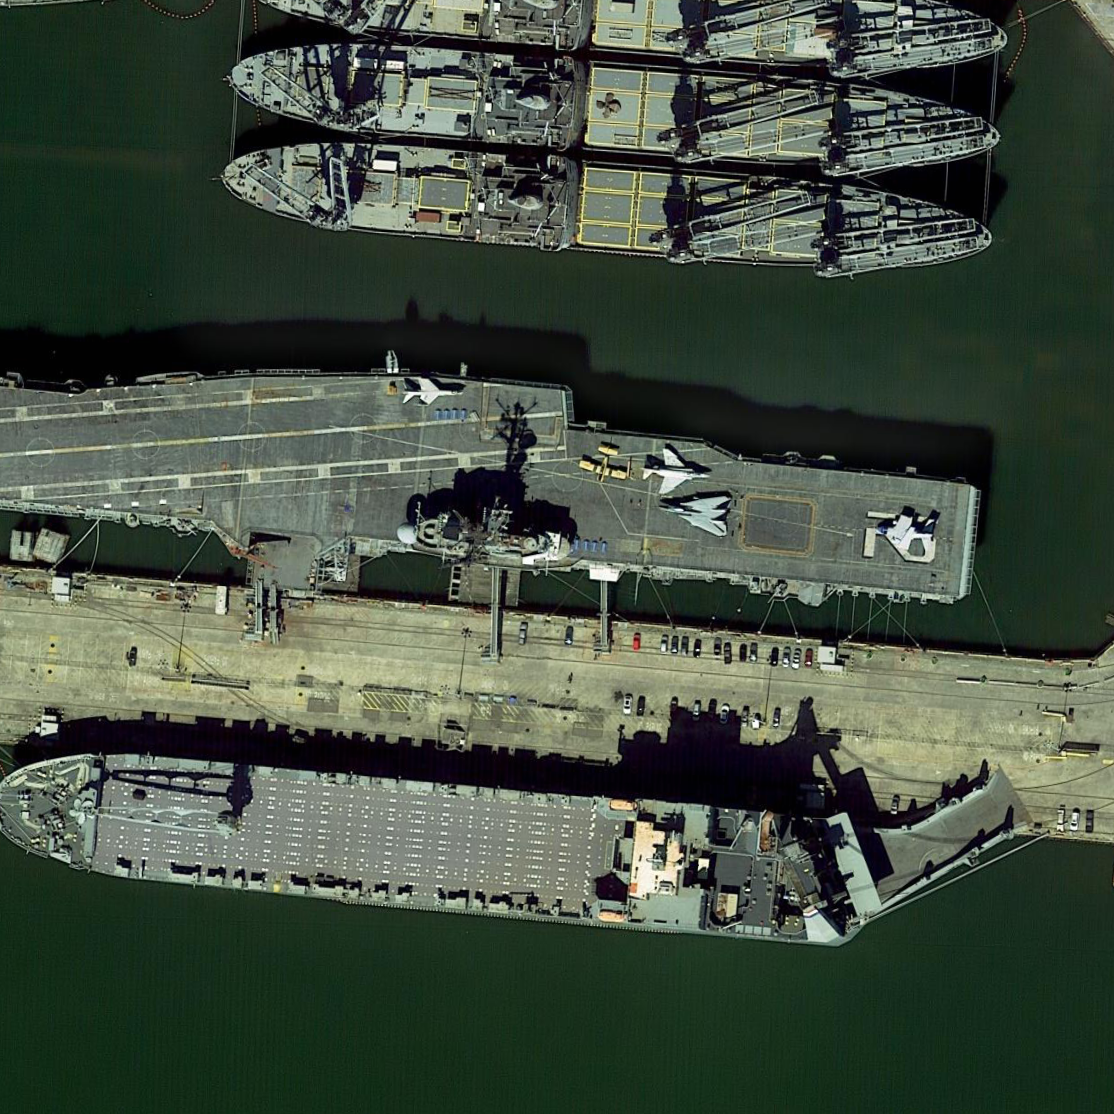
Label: aircraft_carrier